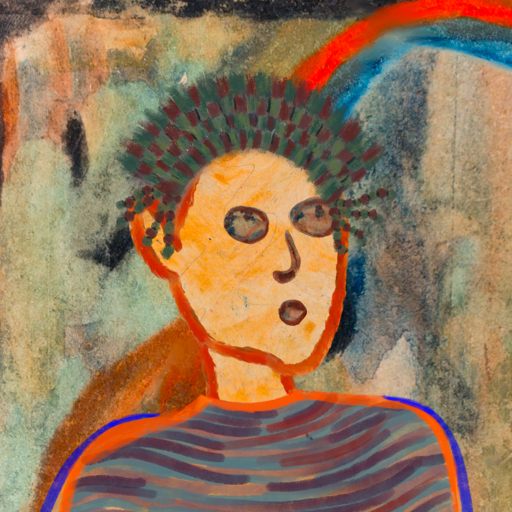
Background: Childish, Head And Neck Side: Experience, Face Side: Orphan, Bust: Experience, Hair Side: Blank, Head Accessory: After_Raid_Crown, Second Necklace: Blank, Necklace: Blank, Baby: Blank